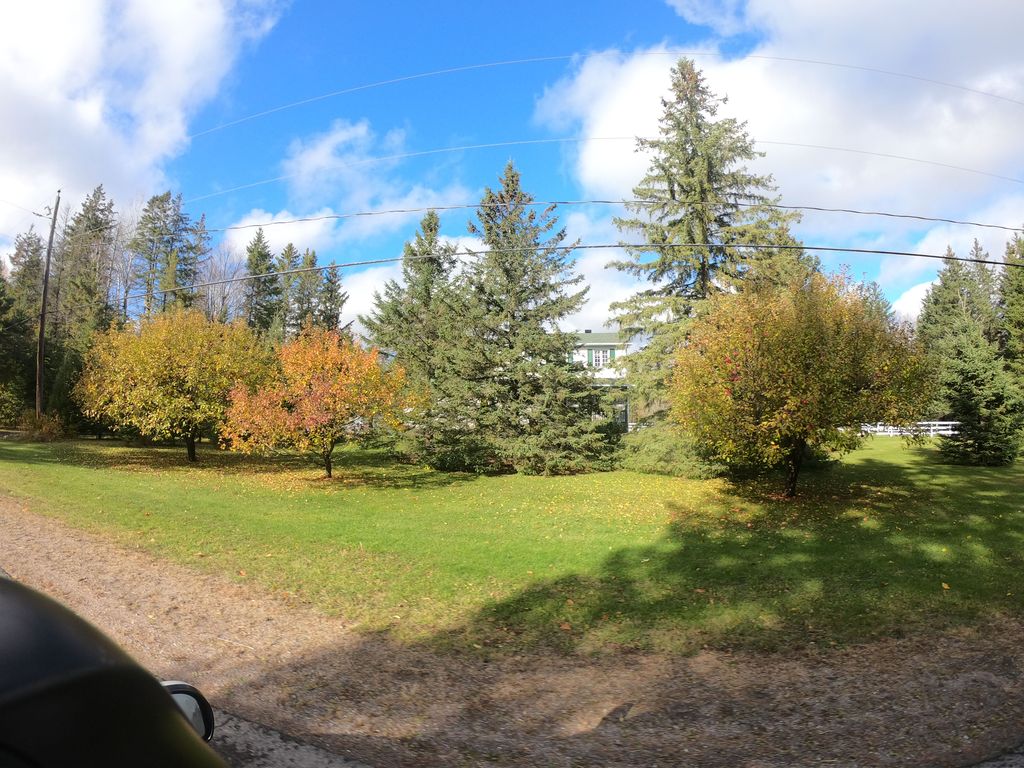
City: ottawa-gatineau